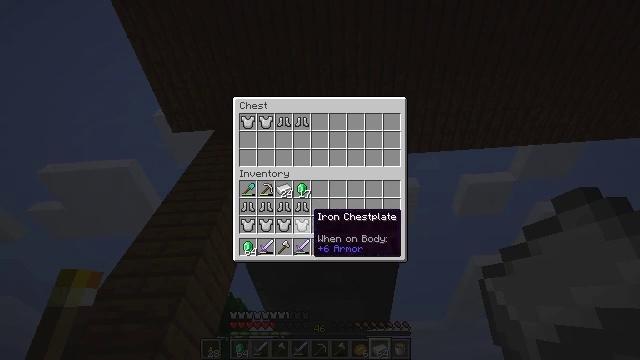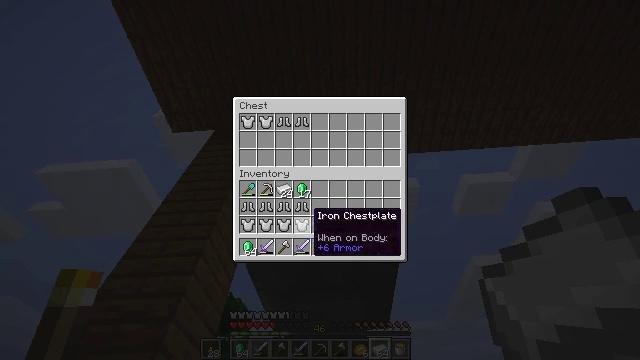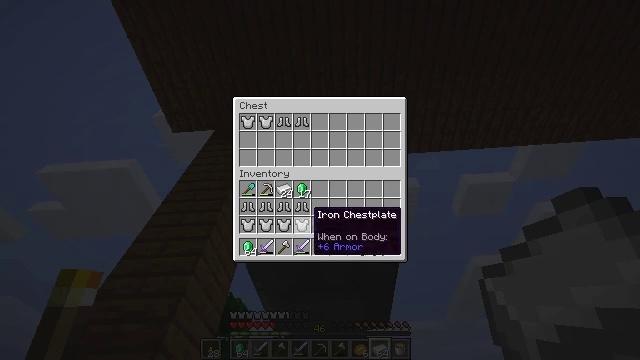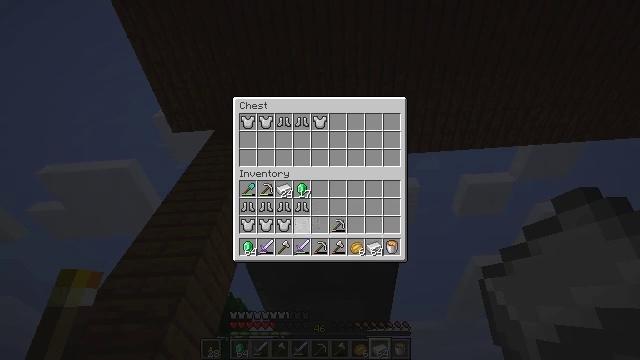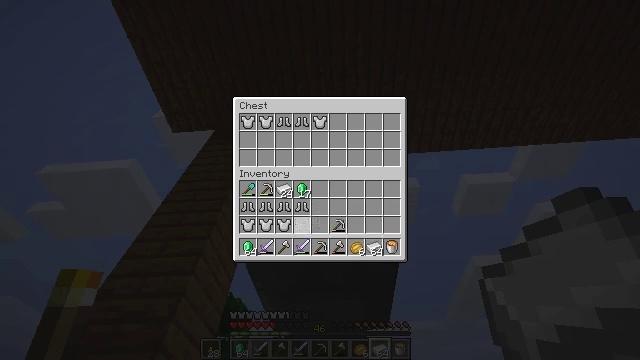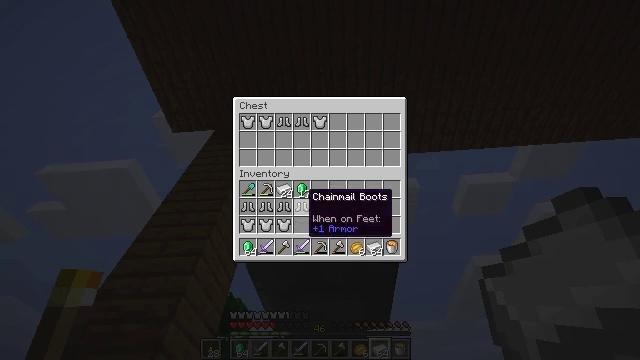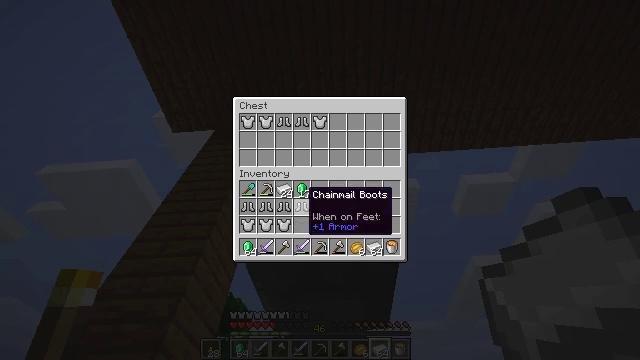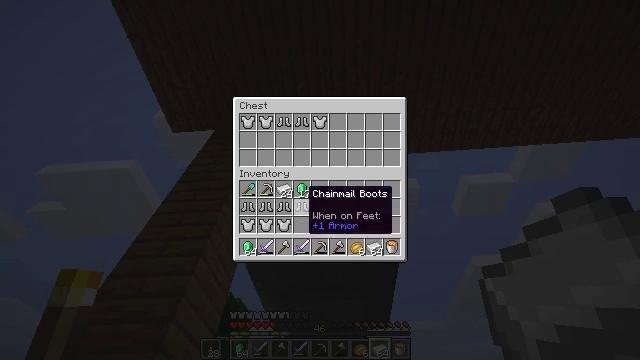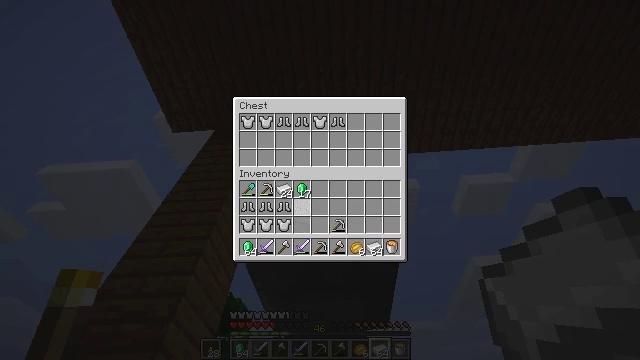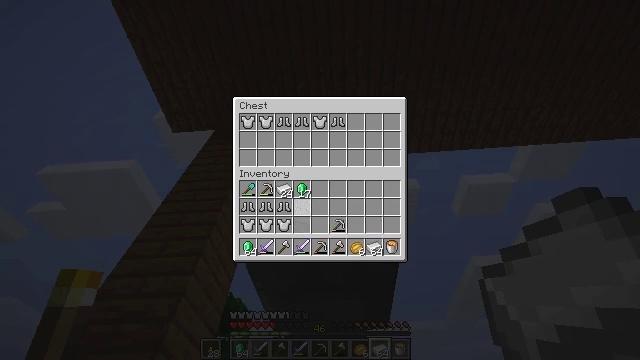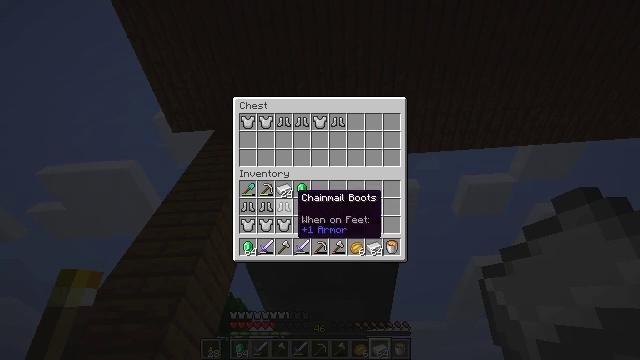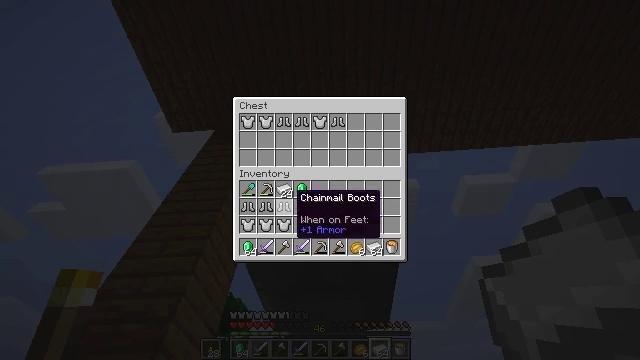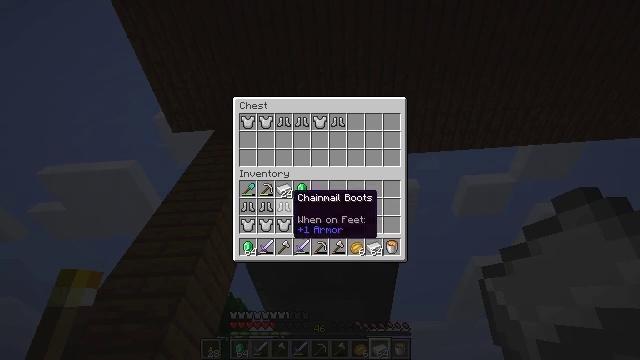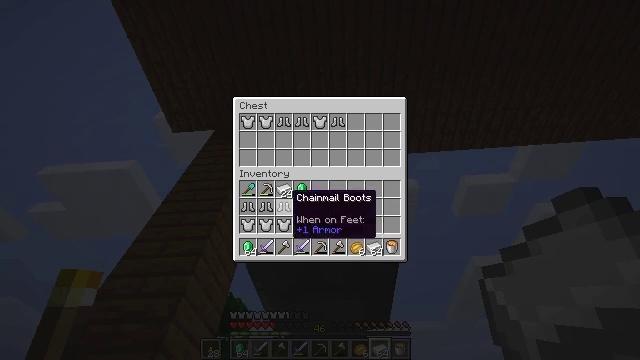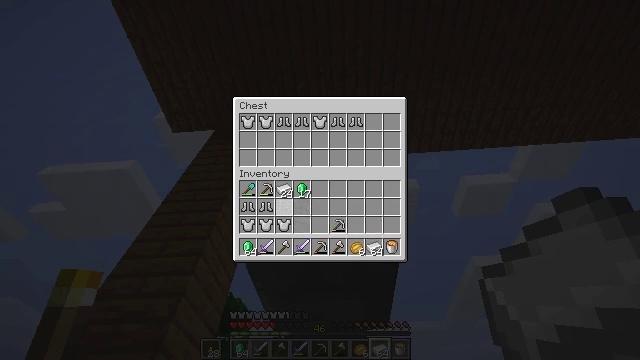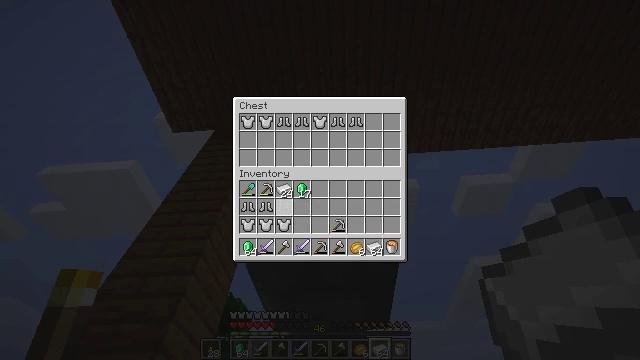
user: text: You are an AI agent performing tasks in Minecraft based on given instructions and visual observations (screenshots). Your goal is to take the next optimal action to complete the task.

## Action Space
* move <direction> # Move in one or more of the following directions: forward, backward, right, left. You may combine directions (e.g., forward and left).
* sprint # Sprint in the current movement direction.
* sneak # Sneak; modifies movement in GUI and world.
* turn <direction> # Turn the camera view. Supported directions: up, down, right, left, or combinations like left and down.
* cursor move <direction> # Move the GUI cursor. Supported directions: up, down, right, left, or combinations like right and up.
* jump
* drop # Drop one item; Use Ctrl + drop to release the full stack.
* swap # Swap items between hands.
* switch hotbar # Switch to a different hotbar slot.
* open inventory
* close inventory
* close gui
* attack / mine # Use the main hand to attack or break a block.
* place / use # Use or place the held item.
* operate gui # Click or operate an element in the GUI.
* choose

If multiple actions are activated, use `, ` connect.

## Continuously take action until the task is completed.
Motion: motion action
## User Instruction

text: Use materials to craft a chainmail chestplate.
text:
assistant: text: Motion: sneak
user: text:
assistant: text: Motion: sneak
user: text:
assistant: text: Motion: sneak, operate gui
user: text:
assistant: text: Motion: sneak, operate gui
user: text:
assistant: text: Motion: sneak, cursor move up, operate gui
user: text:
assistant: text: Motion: sneak
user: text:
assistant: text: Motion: sneak
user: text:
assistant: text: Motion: sneak, operate gui
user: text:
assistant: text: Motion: sneak, operate gui
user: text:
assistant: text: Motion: sneak, cursor move left, operate gui
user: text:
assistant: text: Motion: sneak
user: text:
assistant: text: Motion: sneak
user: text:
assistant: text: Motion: sneak
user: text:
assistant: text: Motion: sneak, operate gui
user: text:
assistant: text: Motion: sneak, operate gui
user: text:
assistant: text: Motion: sneak, cursor move down, operate gui
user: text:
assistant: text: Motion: sneak
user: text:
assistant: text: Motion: sneak, operate gui
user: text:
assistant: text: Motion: sneak, operate gui
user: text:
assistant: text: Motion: sneak, operate gui
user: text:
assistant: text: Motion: sneak
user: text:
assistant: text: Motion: sneak
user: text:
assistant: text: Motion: sneak
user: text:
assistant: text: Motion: sneak
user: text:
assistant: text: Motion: sneak, operate gui
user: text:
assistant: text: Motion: sneak, operate gui
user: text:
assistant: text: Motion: sneak, operate gui
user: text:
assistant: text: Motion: sneak
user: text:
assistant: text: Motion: sneak
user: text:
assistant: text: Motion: sneak